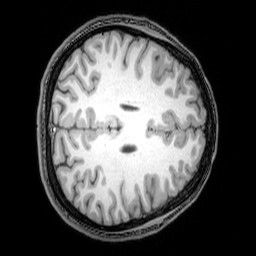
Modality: T1w
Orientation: axial
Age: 26
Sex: female
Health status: healthy
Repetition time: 0.081 s
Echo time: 0.037 s